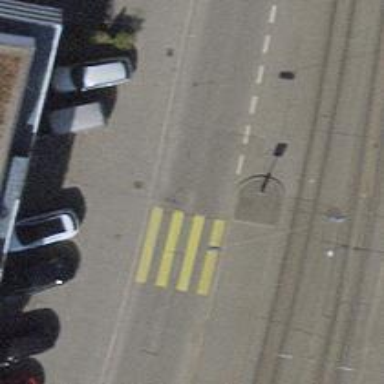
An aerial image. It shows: Uncontrolled zebra crossing with notable zebra markings.